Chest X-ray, PA view. Patient: 31 years old, sex M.
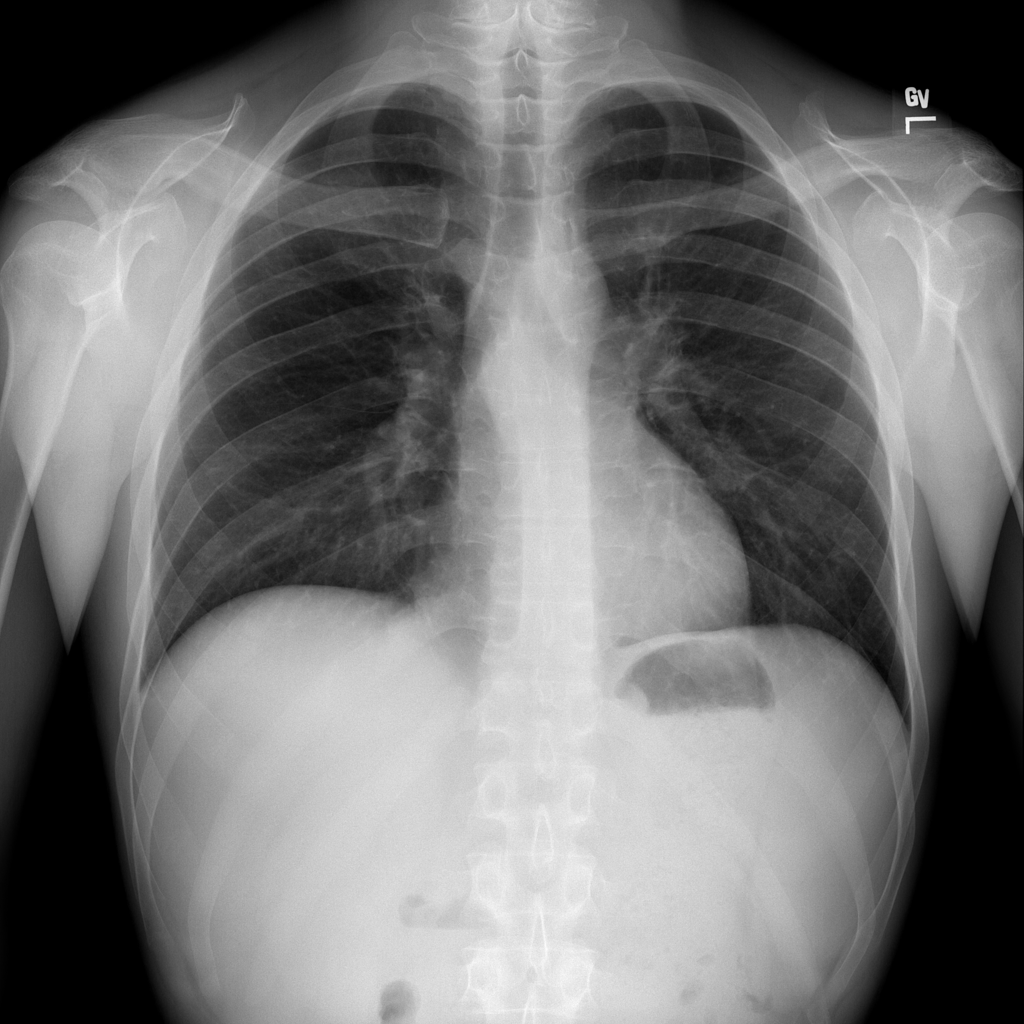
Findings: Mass